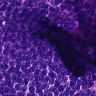
Metastatic tissue present: no